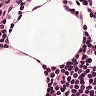
Metastatic tissue present: no